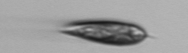
Label: Prorocentrum_triestinum